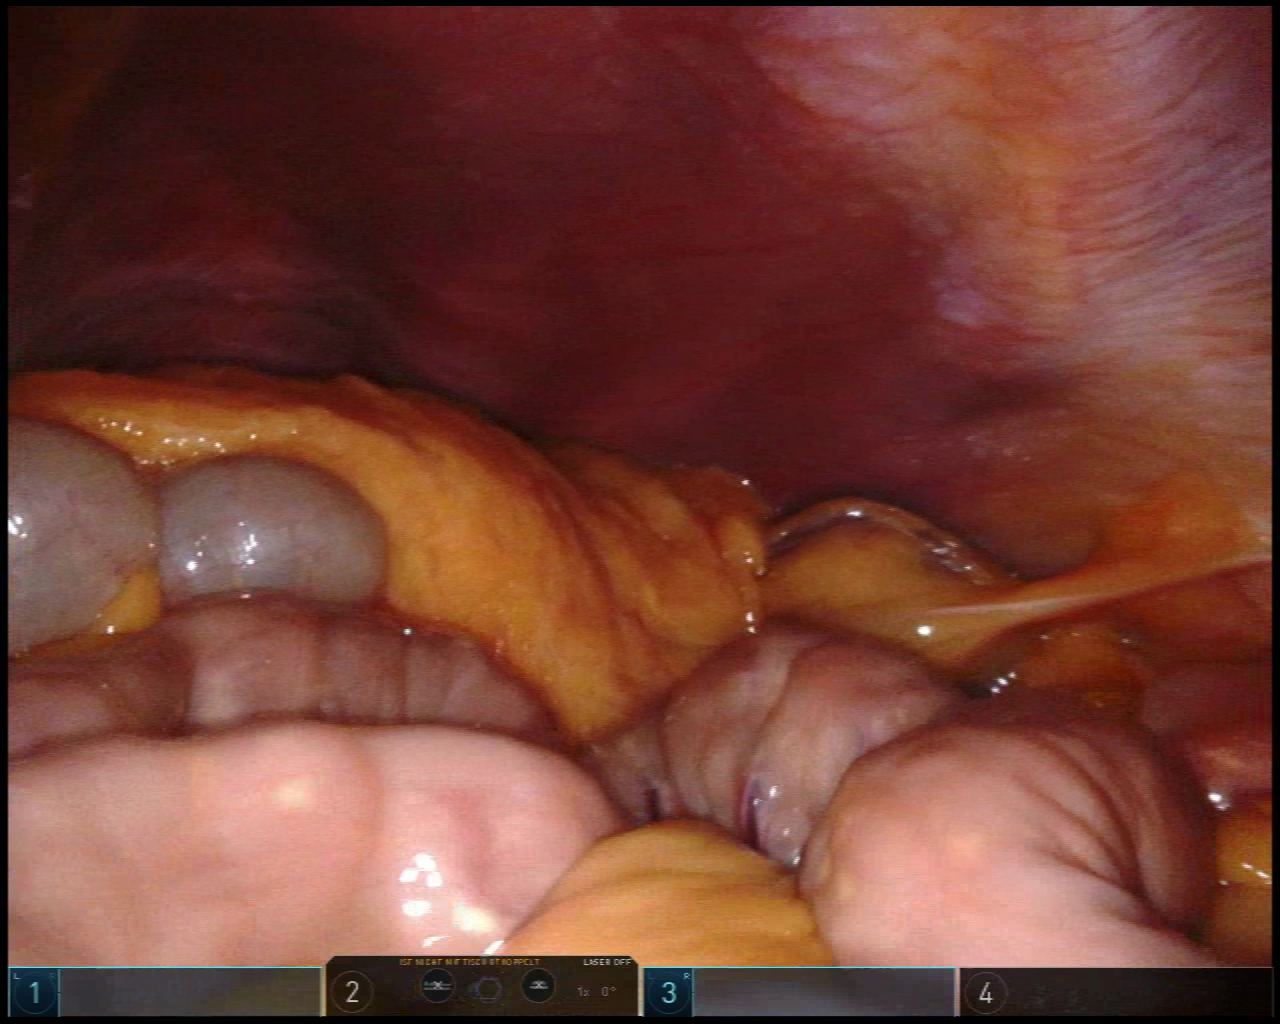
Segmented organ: abdominal_wall
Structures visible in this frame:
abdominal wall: yes
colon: yes
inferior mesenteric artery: no
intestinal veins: no
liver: no
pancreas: no
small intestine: yes
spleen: no
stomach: no
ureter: no
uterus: no
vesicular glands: no